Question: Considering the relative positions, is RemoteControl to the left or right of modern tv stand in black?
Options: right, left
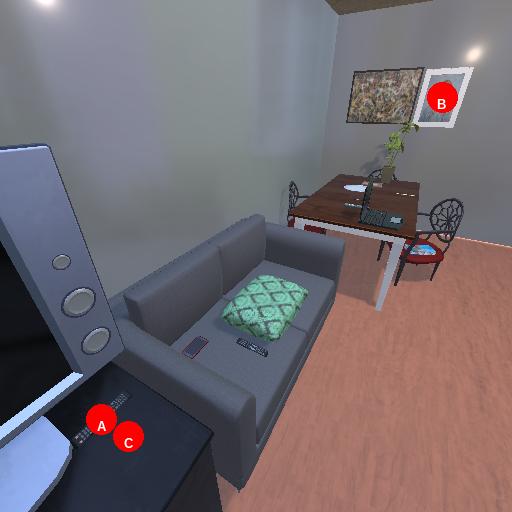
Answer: right